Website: bh-photo
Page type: store-pickup
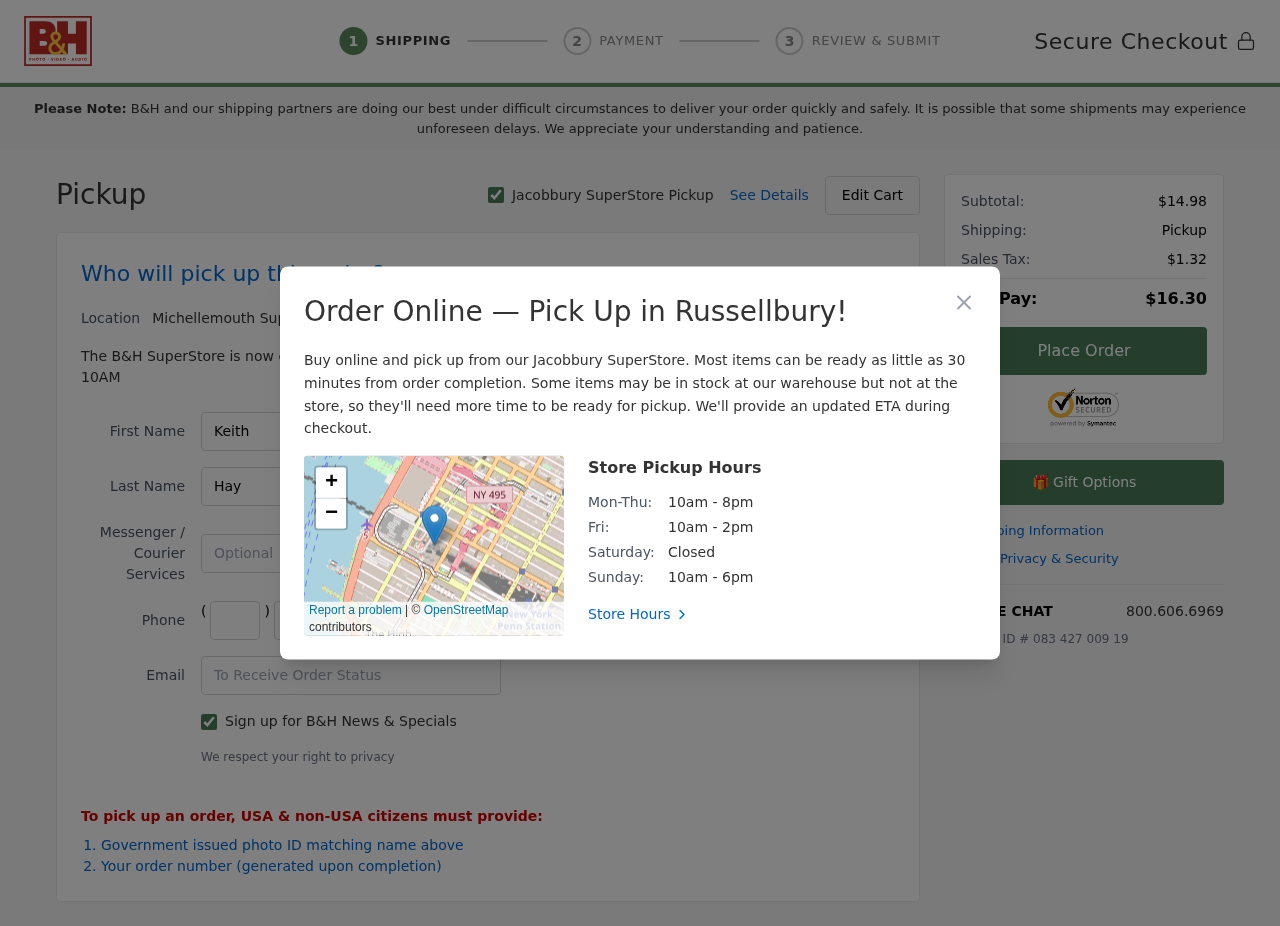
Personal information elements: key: PII_CITY
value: Jacobbury
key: PII_CITY2
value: Michellemouth
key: PII_CITY3
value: Russellbury
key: PII_EMAIL
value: keithhayden@gmail.com
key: PII_FIRSTNAME
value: Keith
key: PII_LASTNAME
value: Hayden
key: PII_PHONE_AREA
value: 448
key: PII_PHONE_PREFIX
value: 446
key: PII_PHONE_SUFFIX
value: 1599
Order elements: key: ORDER_SUBTOTAL
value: $14.98
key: ORDER_TAX
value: $1.32
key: ORDER_TOTAL
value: $16.30
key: ORDER_ID
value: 083 427 009 19